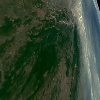
Label: land